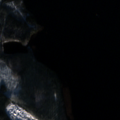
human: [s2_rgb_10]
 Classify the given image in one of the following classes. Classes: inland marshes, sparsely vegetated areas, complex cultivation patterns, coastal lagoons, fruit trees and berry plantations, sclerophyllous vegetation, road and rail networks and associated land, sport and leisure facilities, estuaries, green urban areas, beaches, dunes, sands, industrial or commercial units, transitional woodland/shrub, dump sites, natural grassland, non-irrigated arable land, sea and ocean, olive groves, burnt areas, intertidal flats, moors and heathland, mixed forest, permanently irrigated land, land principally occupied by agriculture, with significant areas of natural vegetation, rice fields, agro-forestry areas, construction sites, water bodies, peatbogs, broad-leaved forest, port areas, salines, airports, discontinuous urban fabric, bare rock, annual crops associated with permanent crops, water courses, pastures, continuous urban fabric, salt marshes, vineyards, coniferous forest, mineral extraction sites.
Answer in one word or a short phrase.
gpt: coniferous forest, water bodies